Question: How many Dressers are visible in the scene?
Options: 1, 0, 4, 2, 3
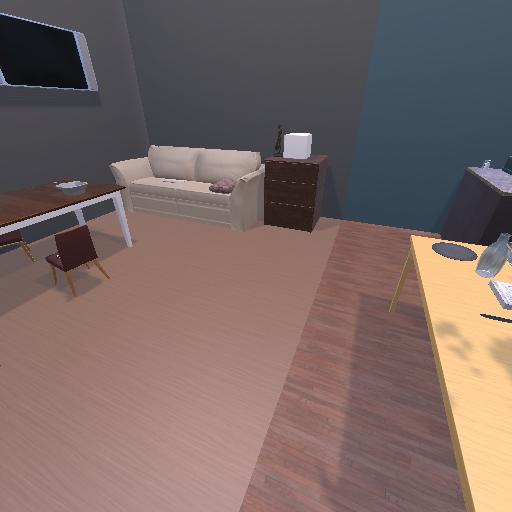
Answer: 1